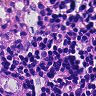
Metastatic tissue present: no